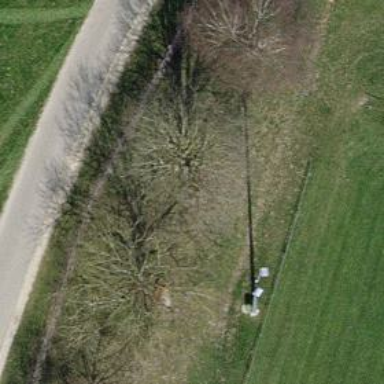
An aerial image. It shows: Bench.